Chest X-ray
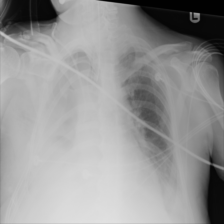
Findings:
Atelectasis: negative
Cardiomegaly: negative
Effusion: negative
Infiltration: negative
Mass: negative
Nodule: negative
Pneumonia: negative
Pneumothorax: negative
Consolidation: negative
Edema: positive
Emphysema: positive
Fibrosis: negative
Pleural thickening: negative
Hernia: negative